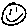
Label: smiley face